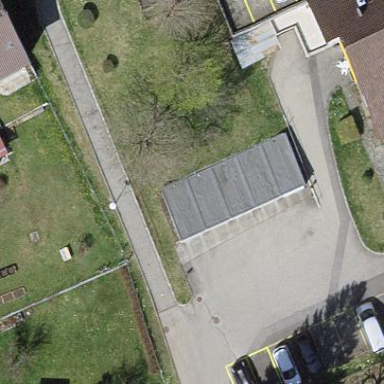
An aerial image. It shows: Garage building.